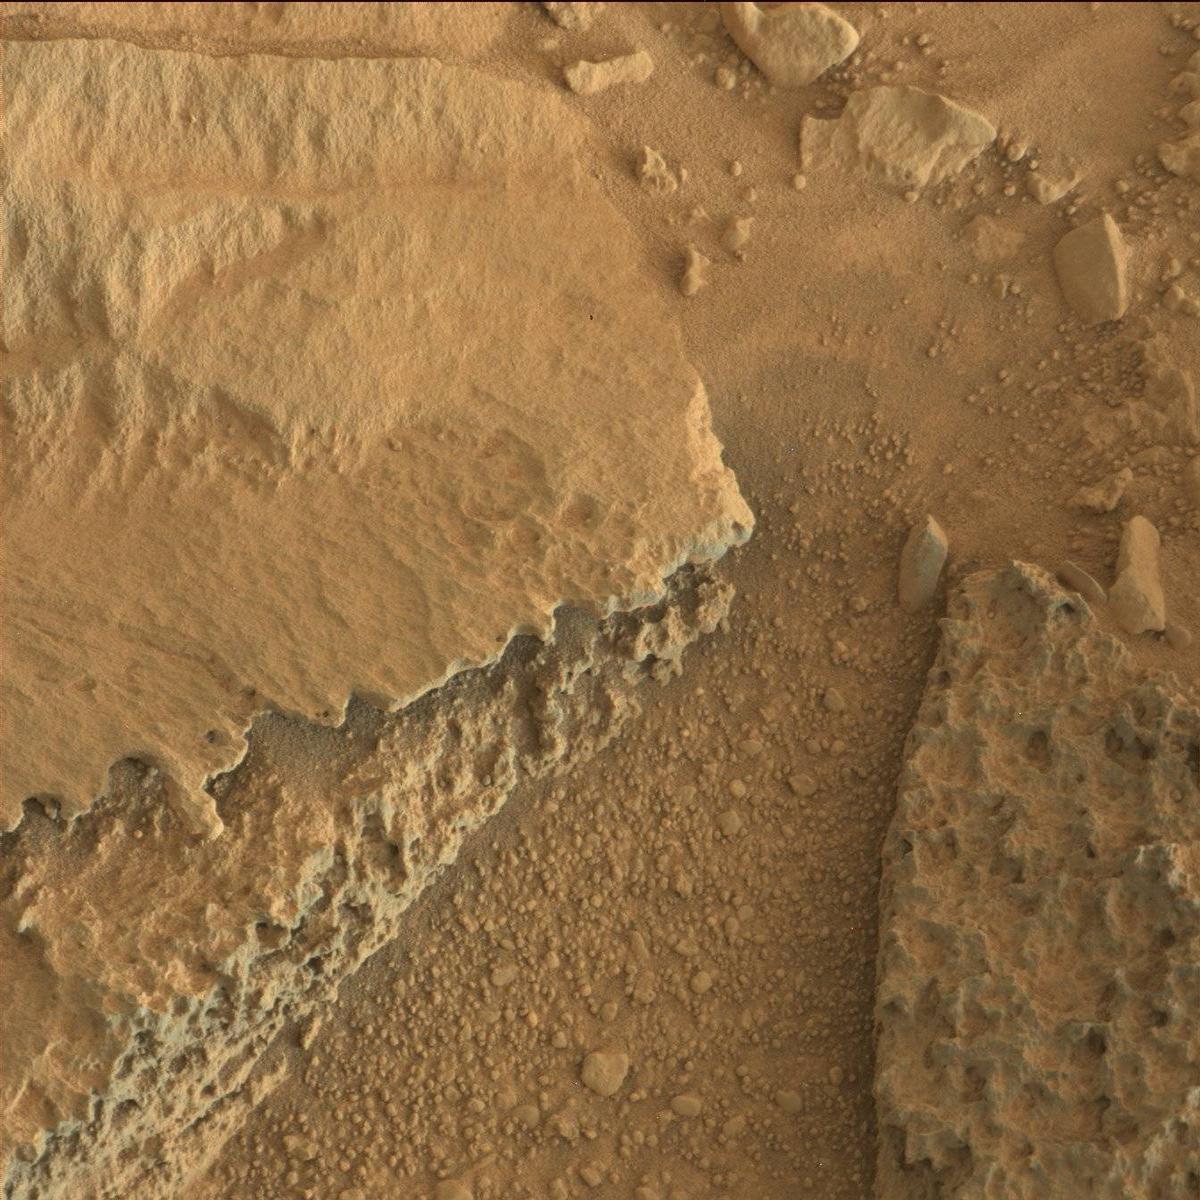
Terrain classes present: Bedrock, Rock, Sand / Soil